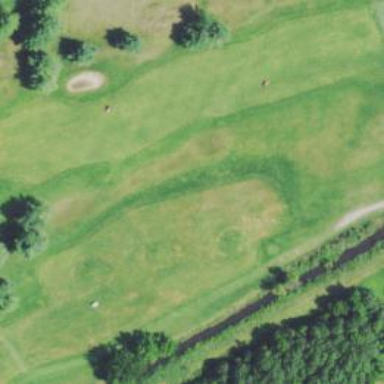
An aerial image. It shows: Grassy area designated as golf fairway.